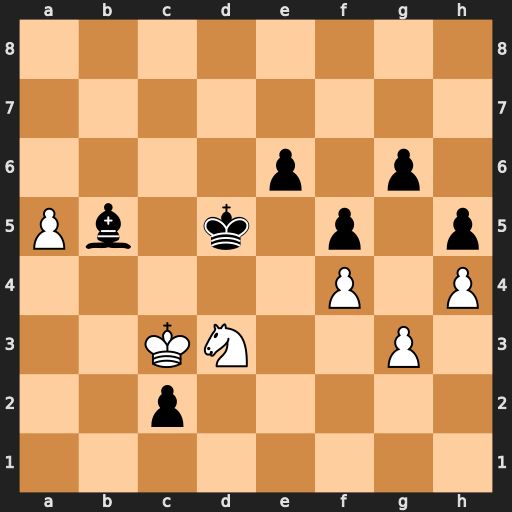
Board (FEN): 8/8/4p1p1/Pb1k1p1p/5P1P/2KN2P1/2p5/8
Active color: w
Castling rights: -
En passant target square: -
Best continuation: Kxc2 Ke4 Ne5